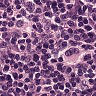
Metastatic tissue present: yes